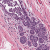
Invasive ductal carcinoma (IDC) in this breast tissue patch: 0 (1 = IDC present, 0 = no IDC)